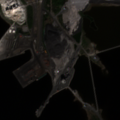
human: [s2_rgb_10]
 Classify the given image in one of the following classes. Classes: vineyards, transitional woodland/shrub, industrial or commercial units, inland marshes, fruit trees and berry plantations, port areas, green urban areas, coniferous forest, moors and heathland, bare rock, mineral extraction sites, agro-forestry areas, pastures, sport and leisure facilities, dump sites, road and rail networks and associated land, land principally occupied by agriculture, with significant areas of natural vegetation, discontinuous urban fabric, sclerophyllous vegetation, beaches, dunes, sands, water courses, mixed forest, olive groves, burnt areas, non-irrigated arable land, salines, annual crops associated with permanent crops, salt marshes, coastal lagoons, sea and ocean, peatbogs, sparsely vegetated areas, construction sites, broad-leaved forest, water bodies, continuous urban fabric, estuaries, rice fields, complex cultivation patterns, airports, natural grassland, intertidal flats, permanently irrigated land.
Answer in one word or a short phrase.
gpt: industrial or commercial units, mixed forest, sea and ocean